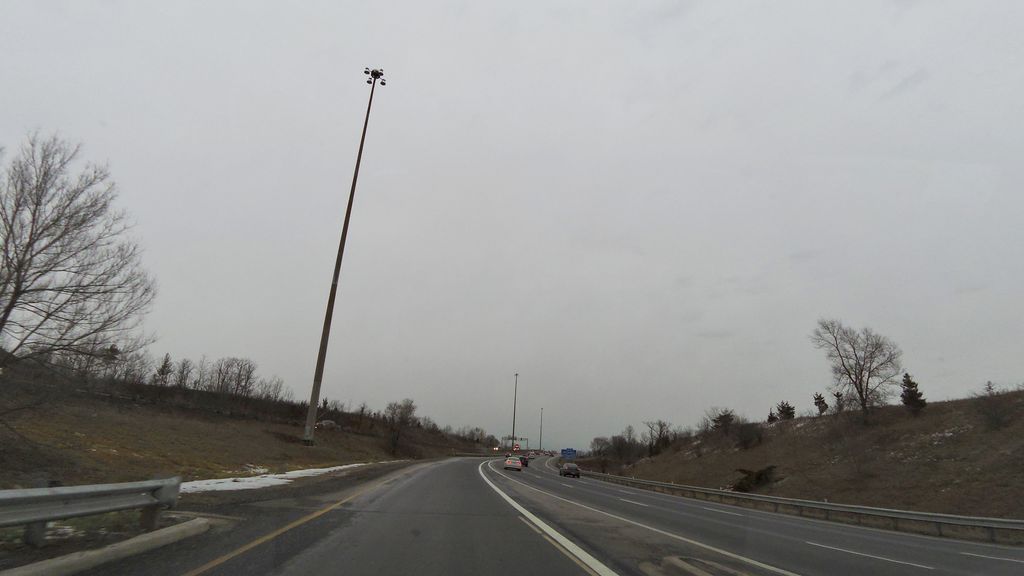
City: hamilton